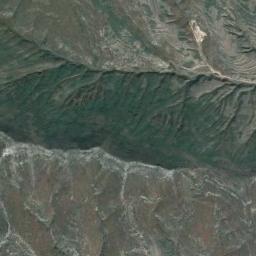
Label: mountain